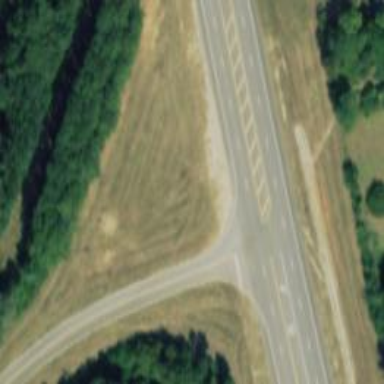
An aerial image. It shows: Road with stop sign.